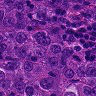
Metastatic tissue present: yes